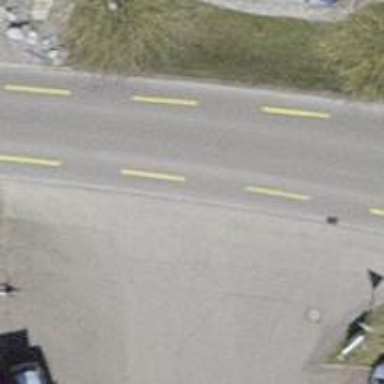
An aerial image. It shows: Primary highway with dedicated lane for cyclists.